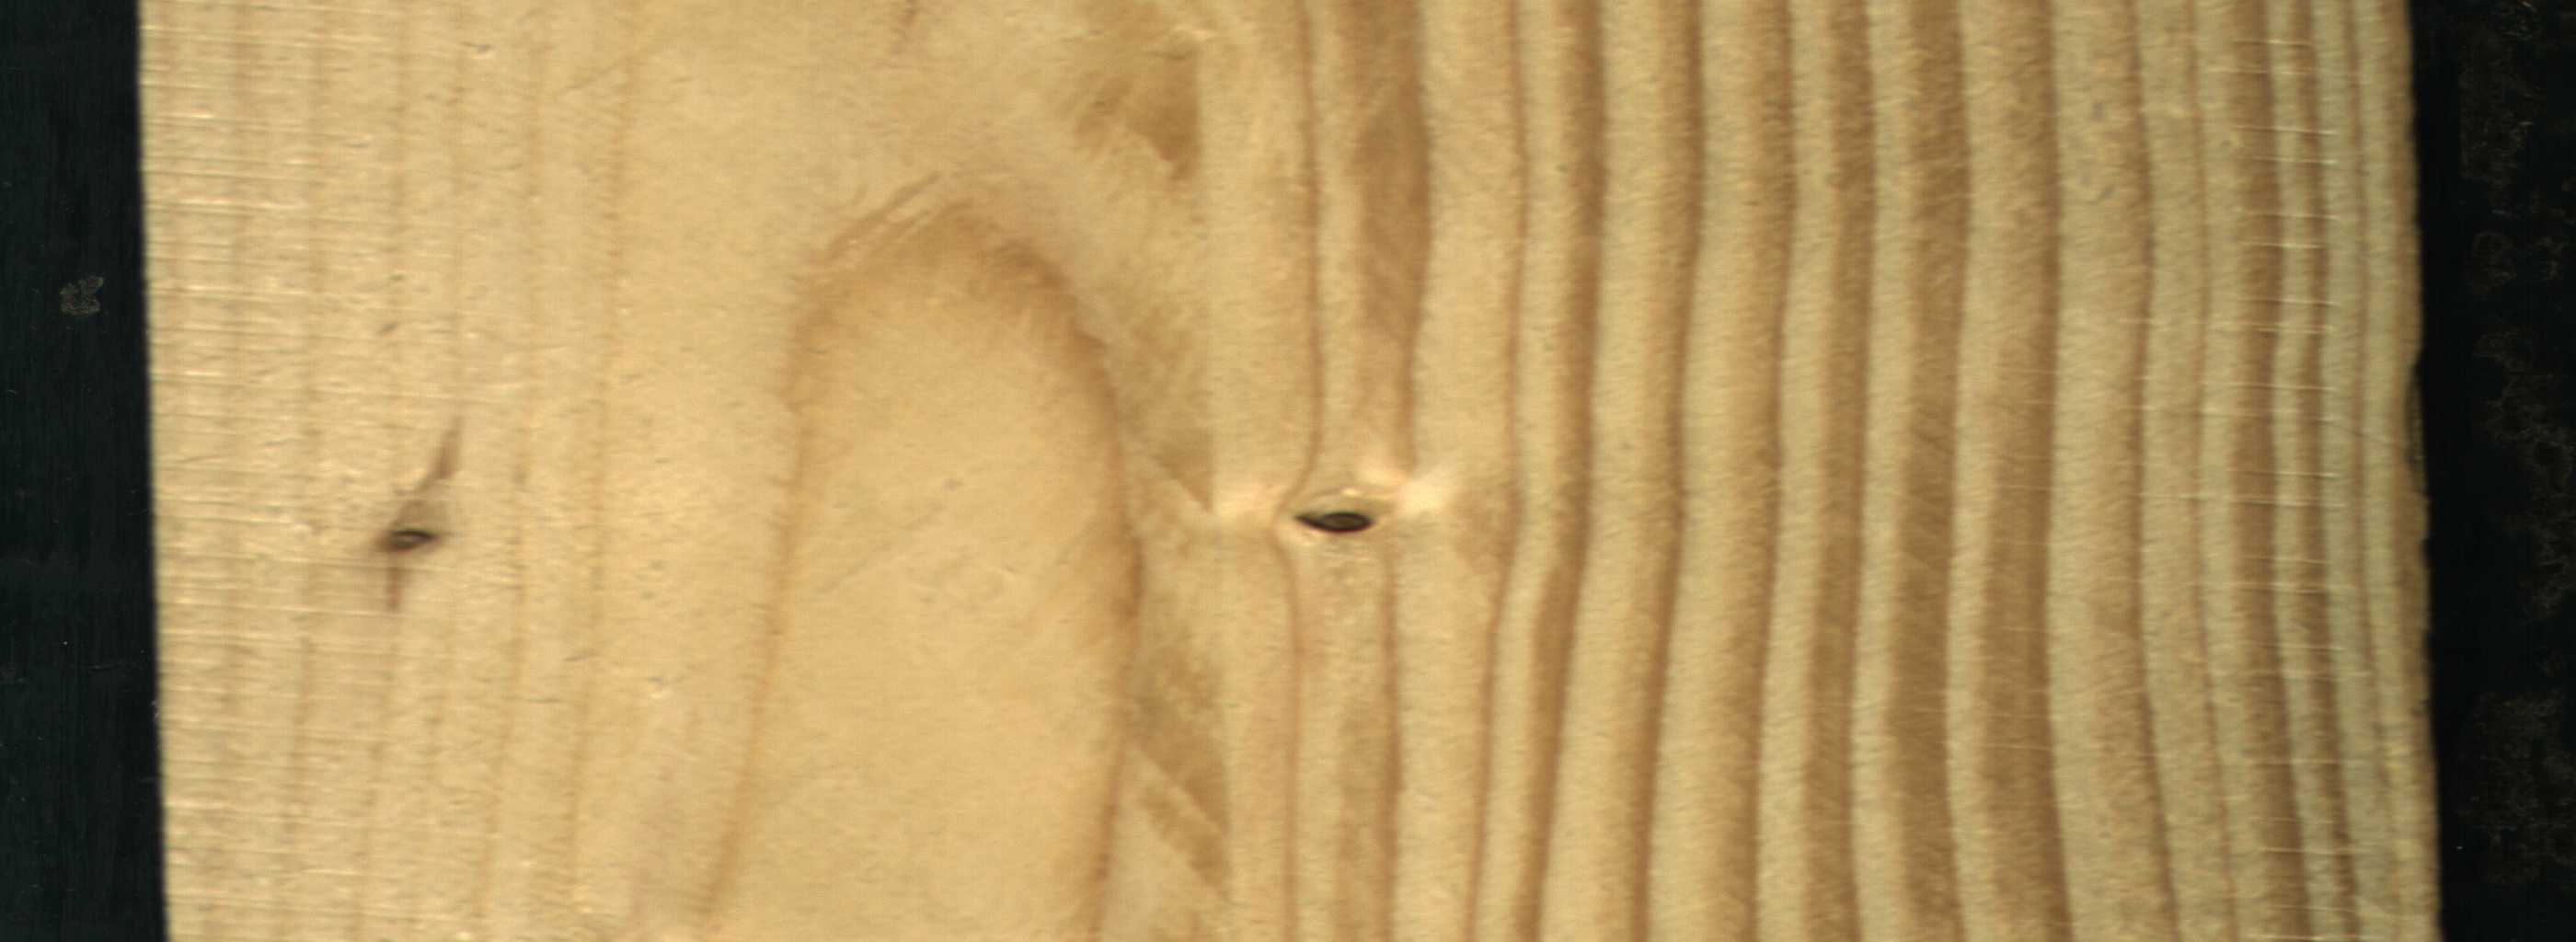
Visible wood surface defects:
Quartzity
Dead_Knot
Live_Knot